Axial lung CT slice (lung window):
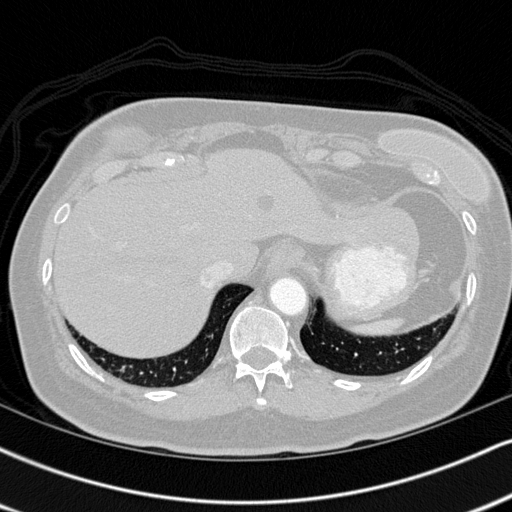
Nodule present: no